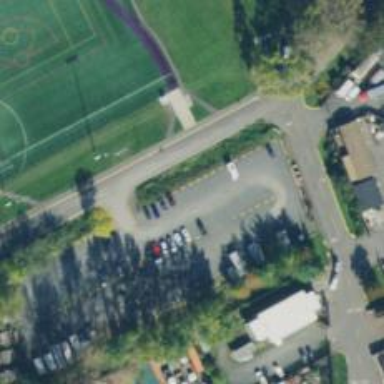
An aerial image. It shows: Parking area with surface.